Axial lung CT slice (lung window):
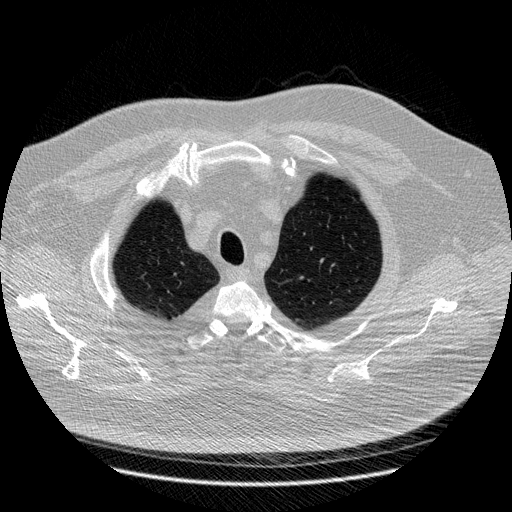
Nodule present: no